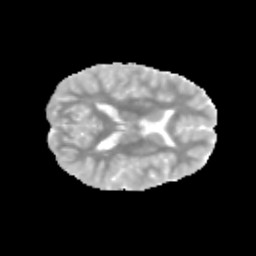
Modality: MD
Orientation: axial
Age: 11
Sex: male
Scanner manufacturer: siemens
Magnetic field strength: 3 T
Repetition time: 3.8 s
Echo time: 0.07 s